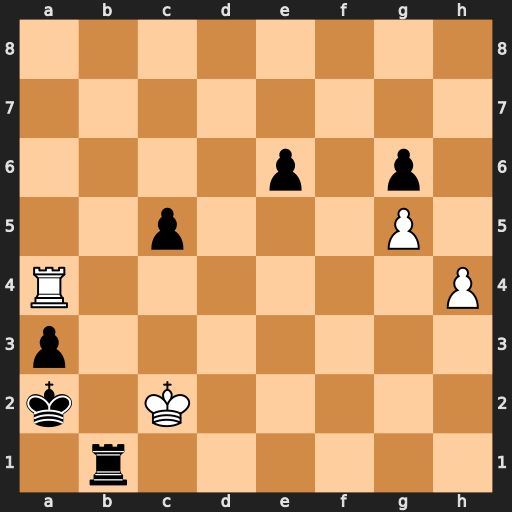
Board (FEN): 8/8/4p1p1/2p3P1/R6P/p7/k1K5/1r6
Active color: w
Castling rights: -
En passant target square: -
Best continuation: Rxa3+ Kxa3 Kxb1